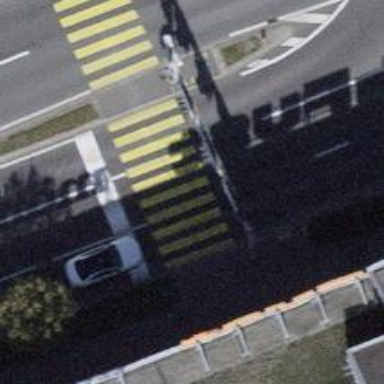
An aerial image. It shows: Crossing with traffic signals and zebra markings.